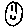
Label: smiley face